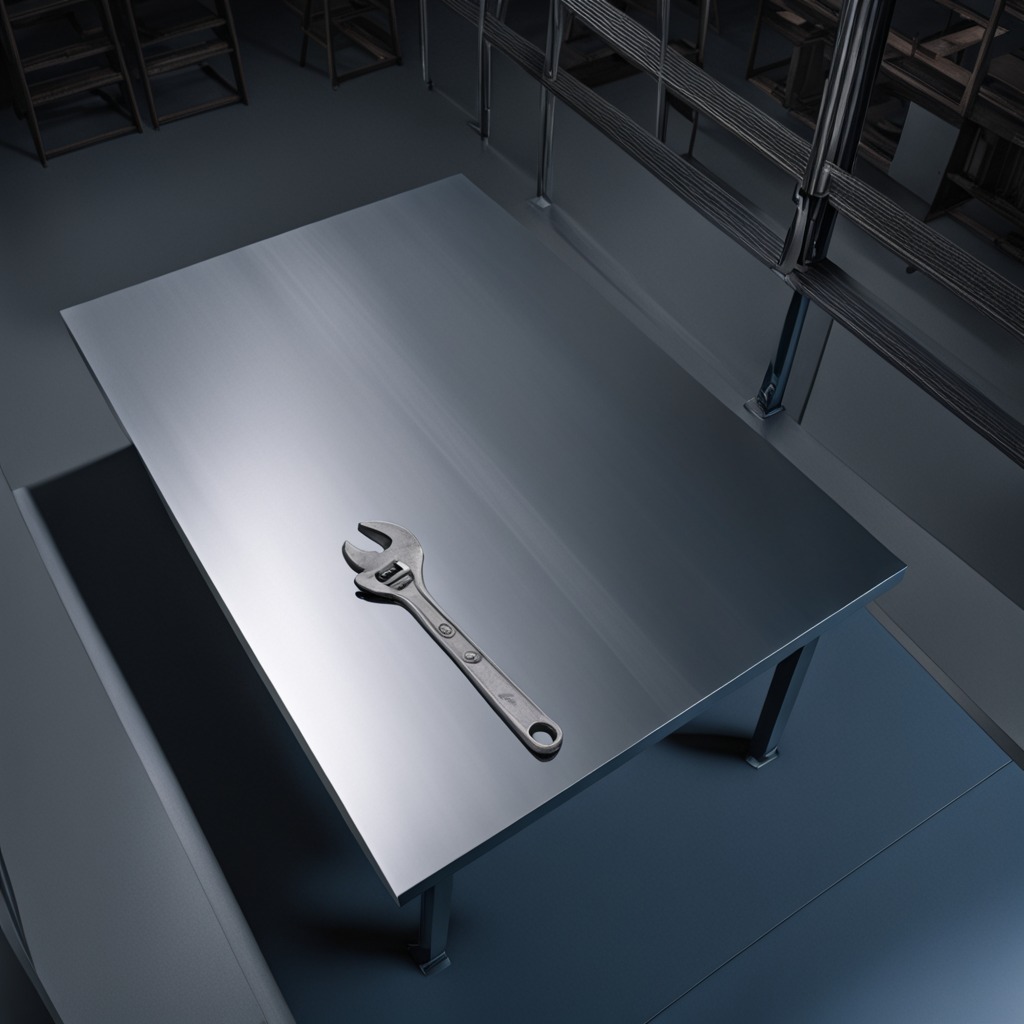
An wrench lies on the tabletop.